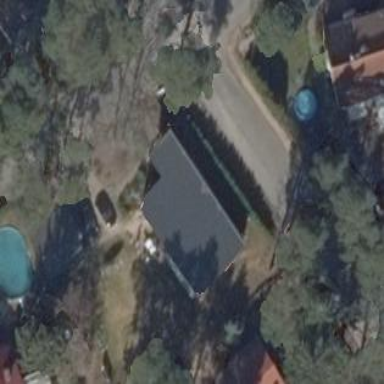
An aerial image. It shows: Detached building with skillion roof shape.